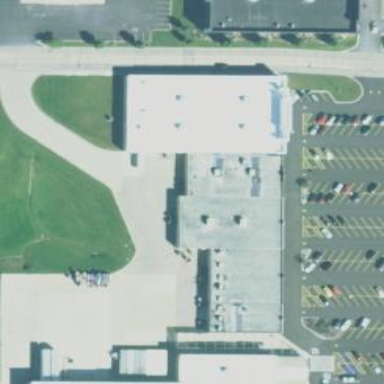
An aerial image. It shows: Retail building.